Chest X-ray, PA view. Patient: 34 years old, sex F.
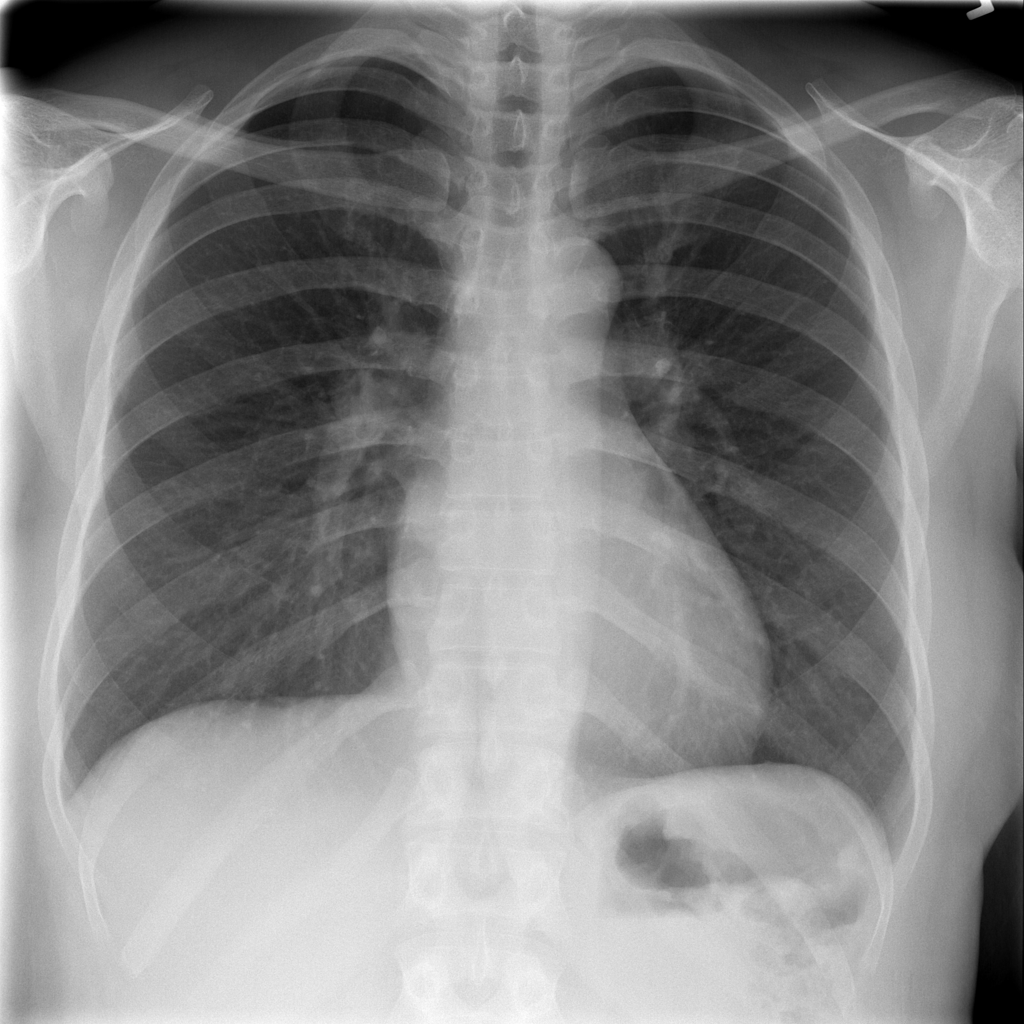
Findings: No Finding